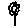
Label: flower